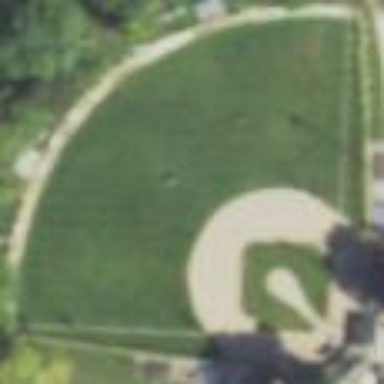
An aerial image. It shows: Baseball pitch for leisure land activities.